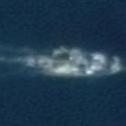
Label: civil